Question: I have to implement the next thing.

An image and a text should be pinned down to bottom. Also they should be on one line, but a text should be 10px up relative to an image. It's all ok (because 'img' tag has 'display: inline' property), but I can't deal with this text stuff.
If I place a text in a div with 'position: absolute; bottom: 0', it'll overlap an image. If I make it 'position: relative; float: left;', it won't be pinned to the bottom of the block. Also I can't make it 'position: absolute' with the 'left' property set to the width of an image, because it can vary.
I can't even make a correct search request to find what I need. What can be done there?
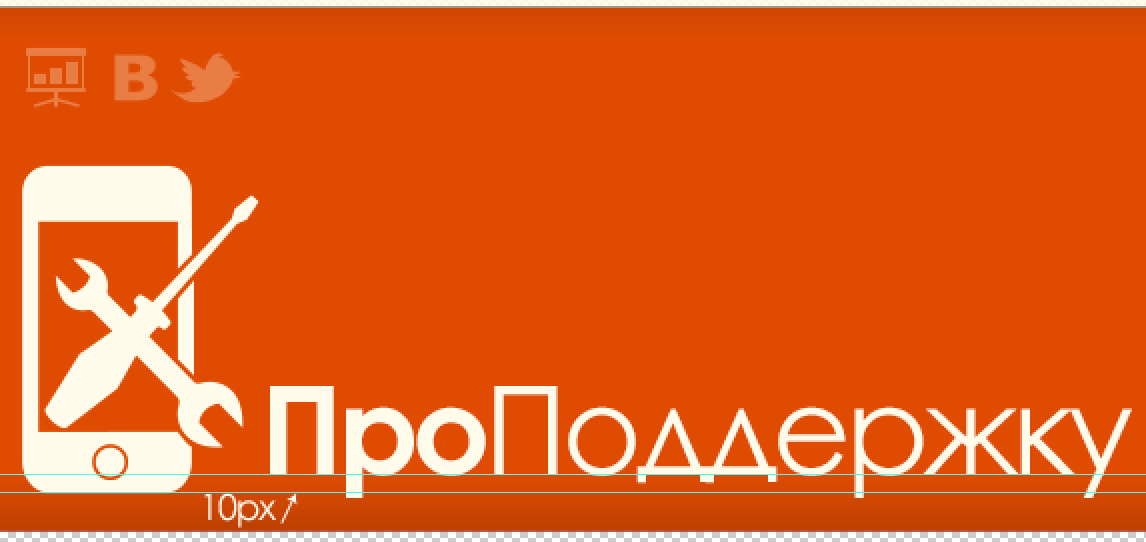
Answer: there are several ways to do that.
if it's really a text, try to apply css:
'''
.text{line-height:200px}
/*you can adjust the line-hight to best suit your needs (100px or whatever)*/
'''
you can also apply style="display:inline-block" to the text, that'll allow you to use margins and paddings (e.g. margin-bottom:10px \ padding-bottom:10px etc.) please, note, that for cross browser (incl. old IEs) display:inline-block you should write something like this:
'''
.text{
display: -moz-inline-stack;
display: inline-block;
zoom: 1;
*display: inline;
padding-bottom:10px;
}
'''
*the first line is for the old mozilla, matter of taste, it can be ommited.
zoom:1 and *display:inline is for old IEs (like 7 or 8)... it's not quite valid markup, but works perfect, so, no worries